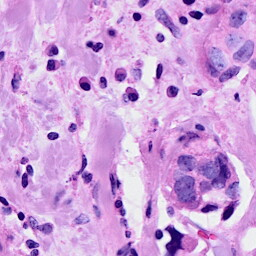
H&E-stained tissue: Breast